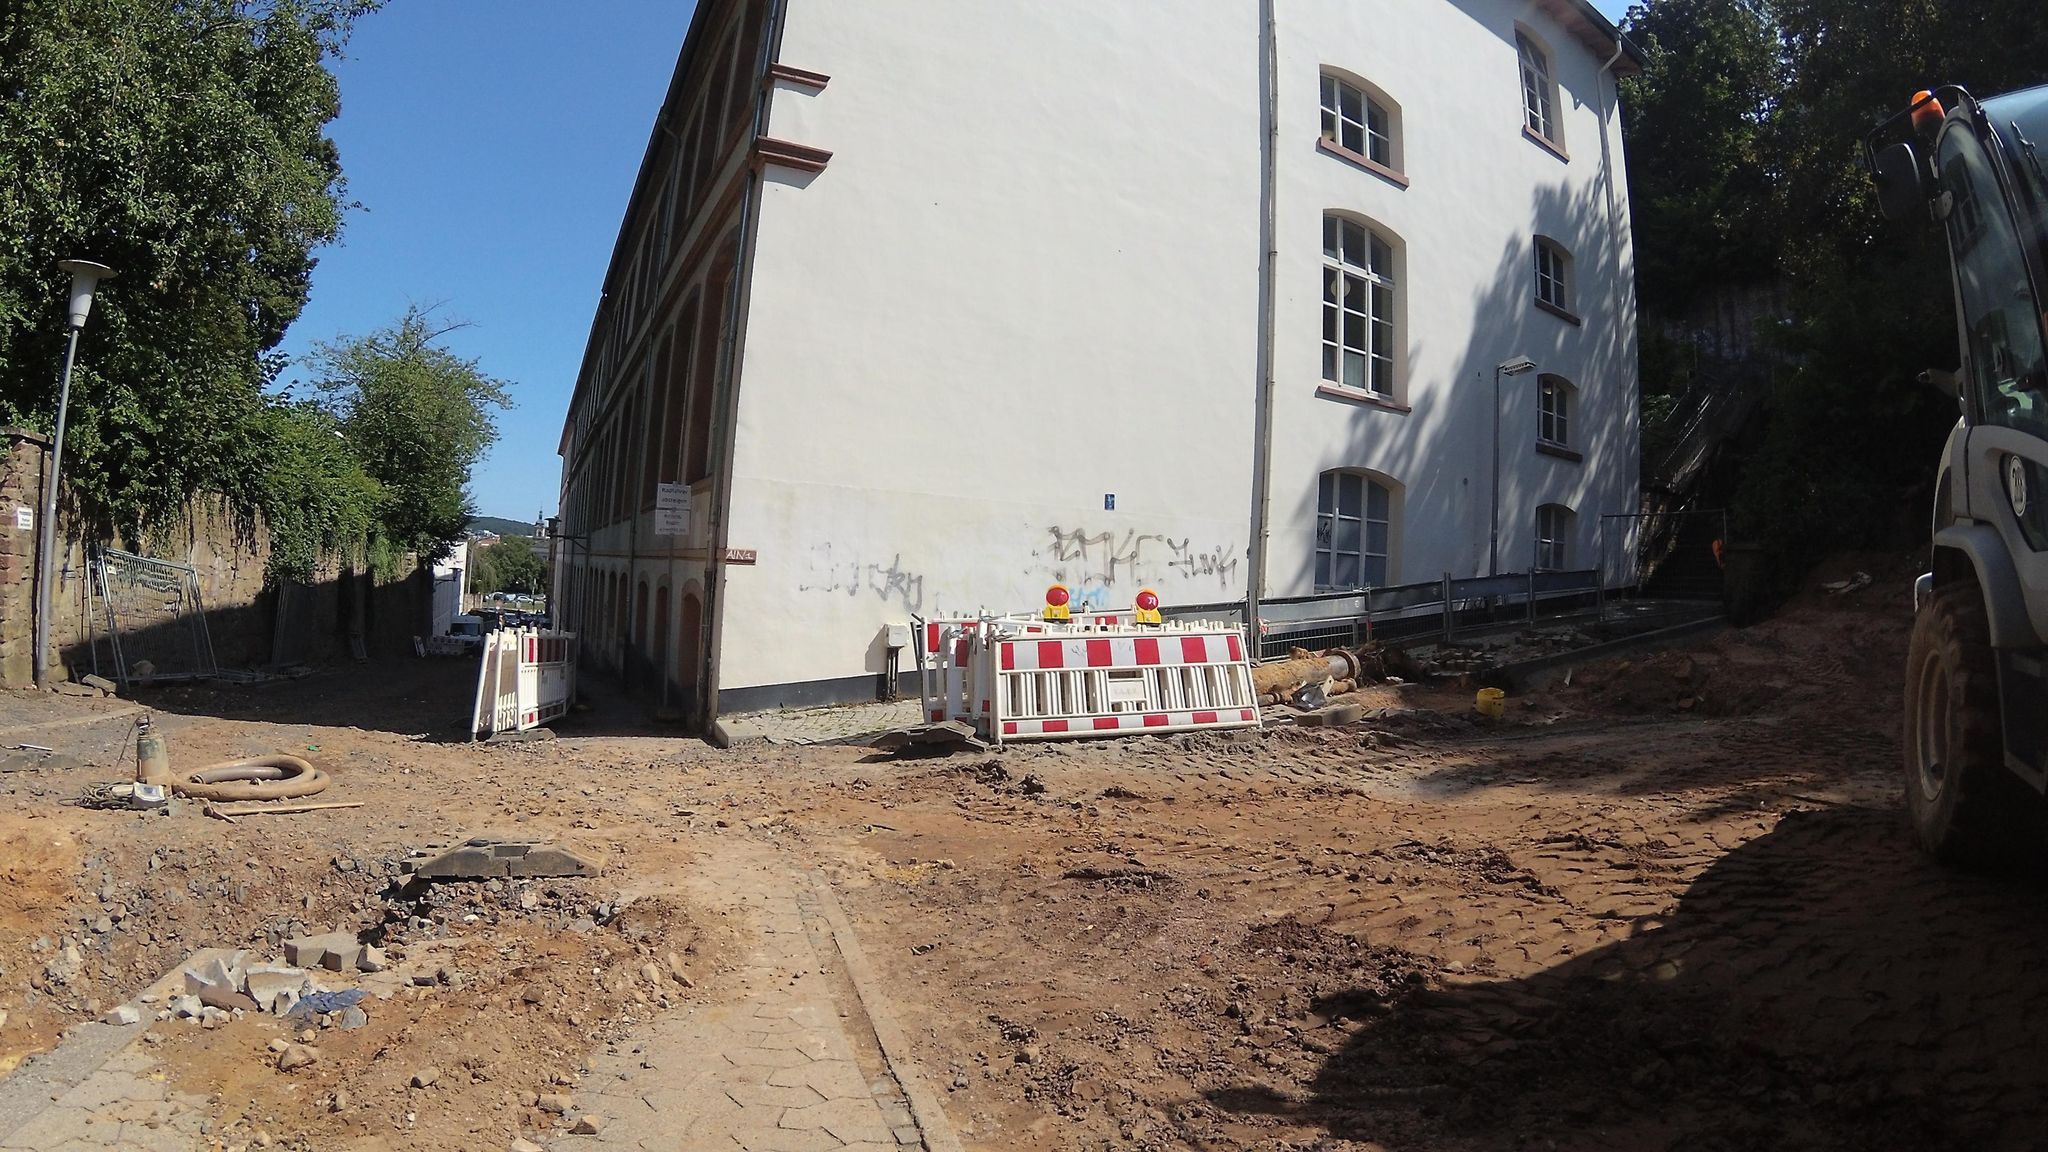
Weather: clear
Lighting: day
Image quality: good
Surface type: walking surface
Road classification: residential, steps, path
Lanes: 2
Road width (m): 3
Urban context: urban centre
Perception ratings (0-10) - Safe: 0.86, Lively: 3.23, Beautiful: 2.18, Boring: 8.94, Depressing: 6.69, Wealthy: 4.57